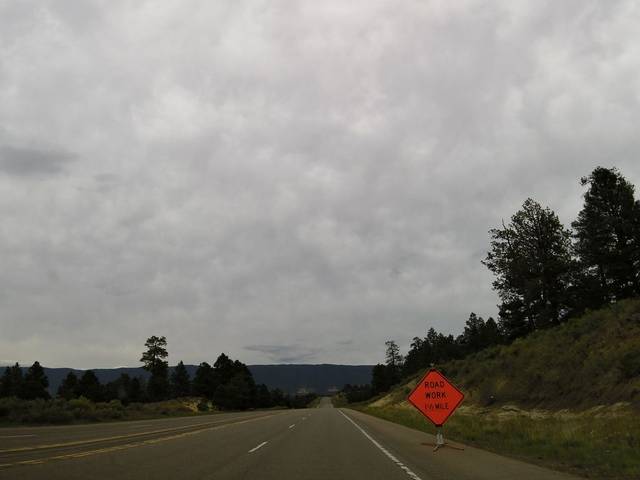
Region: United States
Coordinates: 36.071, -107.007